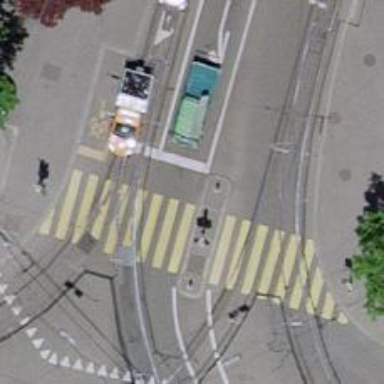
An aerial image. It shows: Tram crossing on the railway.